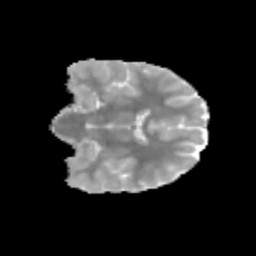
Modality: MD
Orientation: coronal
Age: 10
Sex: female
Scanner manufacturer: siemens
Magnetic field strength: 3 T
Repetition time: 3.8 s
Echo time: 0.07 s